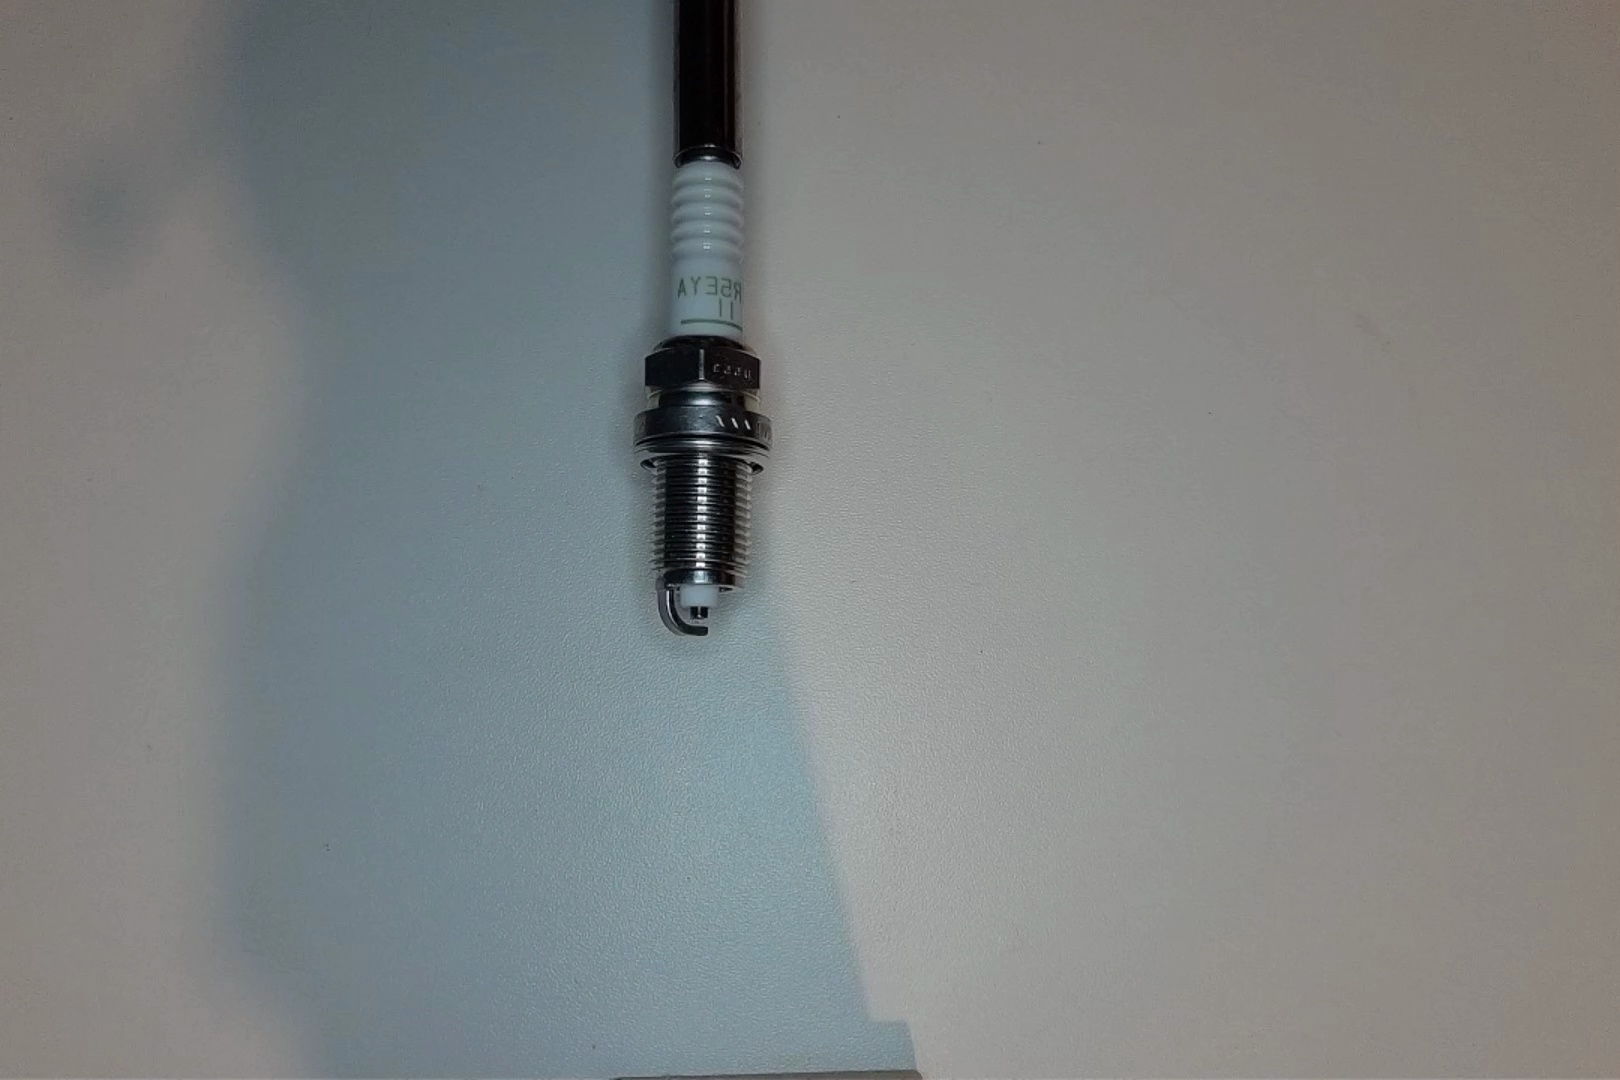
Label: no anomaly